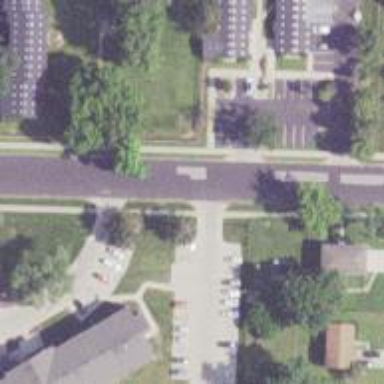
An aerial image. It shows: Road with stop sign.